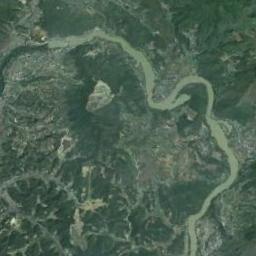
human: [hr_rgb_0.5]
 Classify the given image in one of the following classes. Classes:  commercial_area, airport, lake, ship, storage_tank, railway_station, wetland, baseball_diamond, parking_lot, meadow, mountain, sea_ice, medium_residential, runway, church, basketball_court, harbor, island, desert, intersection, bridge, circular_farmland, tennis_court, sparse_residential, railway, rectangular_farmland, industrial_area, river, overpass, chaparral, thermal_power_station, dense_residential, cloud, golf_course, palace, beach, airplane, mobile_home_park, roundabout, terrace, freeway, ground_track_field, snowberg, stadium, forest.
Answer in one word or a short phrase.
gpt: river